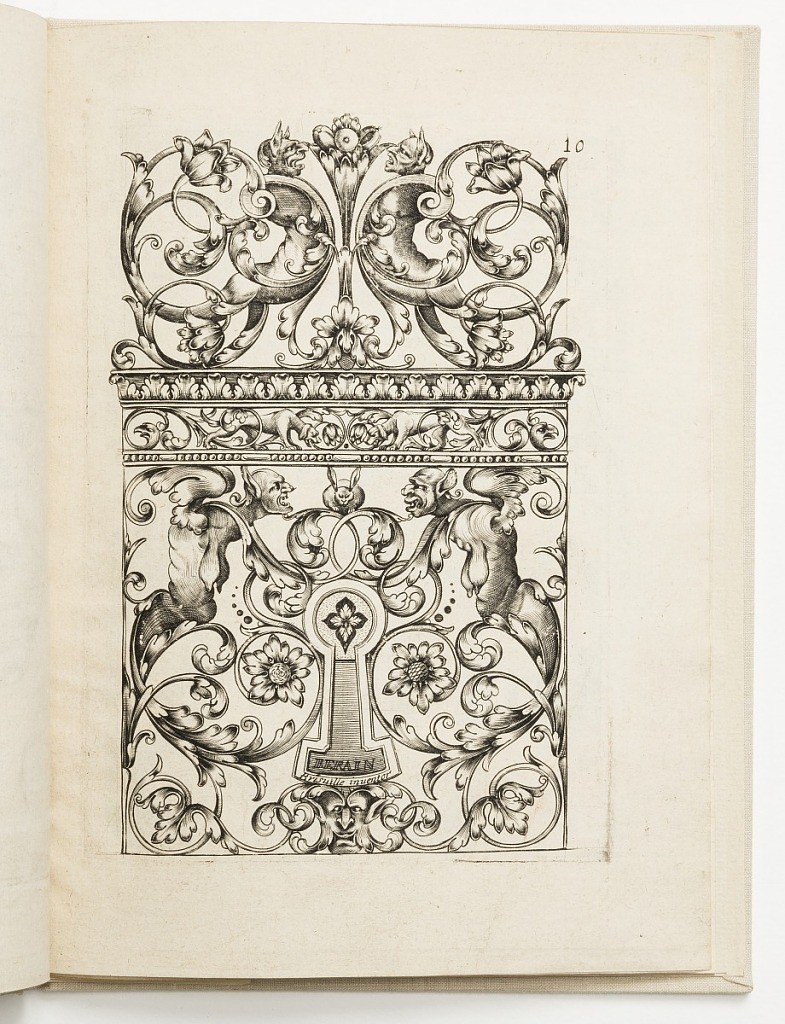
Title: Ornament Escutcheon Design
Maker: Hugues Brisville, French, active ca. 1663
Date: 1662
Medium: Engraving on laid paper
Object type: Print
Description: Vertical rectangle showing an escutcheon surrounded by scrollwork. Perched above is a rabbit flanked by grotesque figures. Above, symmetrical arabesques with dogs and fantastic figures. The plate is signed.